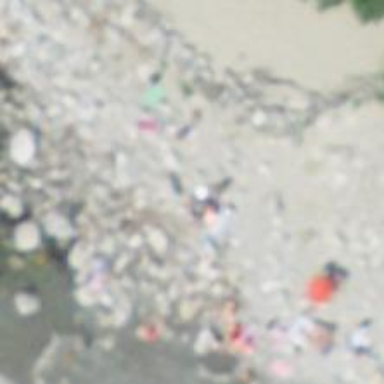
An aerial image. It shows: Beach with gravel surface.